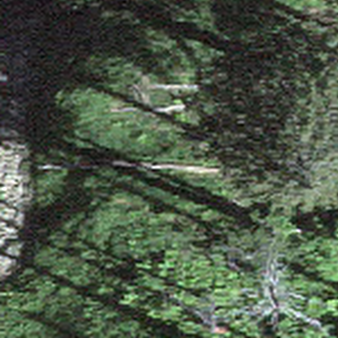
Label: other